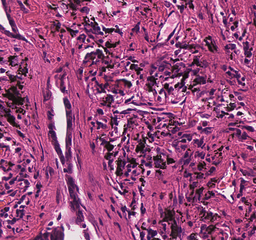
Tumor epithelial tissue: yes
Tumor-associated stroma tissue: yes
Normal tissue: no